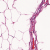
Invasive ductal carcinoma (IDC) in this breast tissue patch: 0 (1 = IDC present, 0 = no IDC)